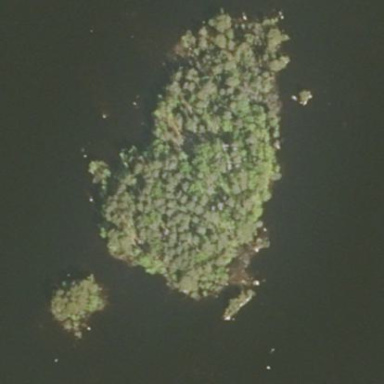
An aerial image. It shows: Island.